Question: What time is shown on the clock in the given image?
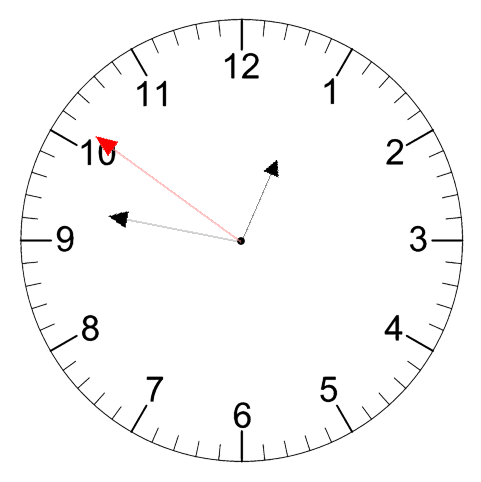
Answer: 12:46:51